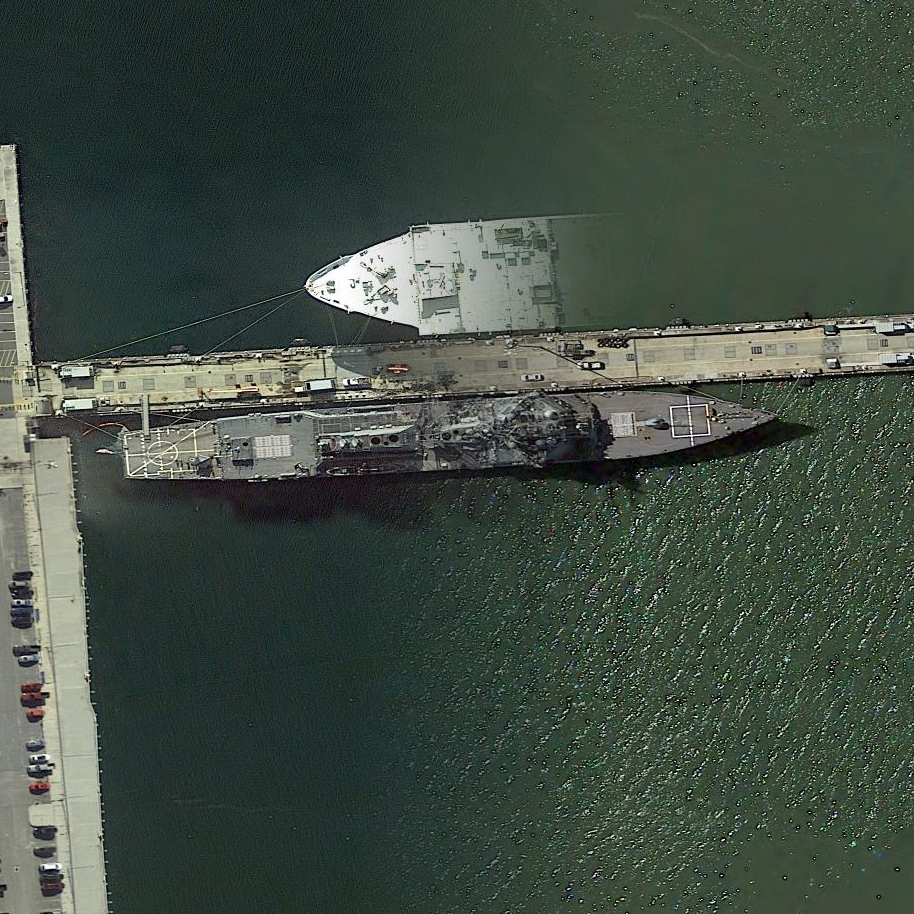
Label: destroyer